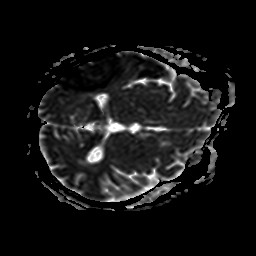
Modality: ADC
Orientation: axial
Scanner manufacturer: philips
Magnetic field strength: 1.5 T
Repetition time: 2.891 s
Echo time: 0.06318 s